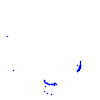
Particle: proton